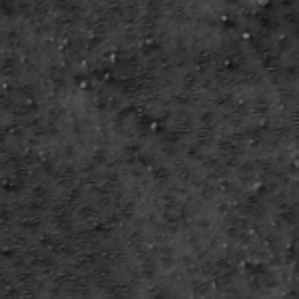
Label: frost